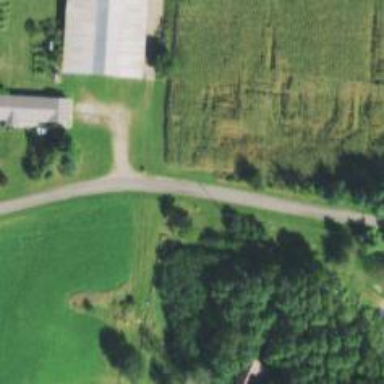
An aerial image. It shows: Unclassified road.